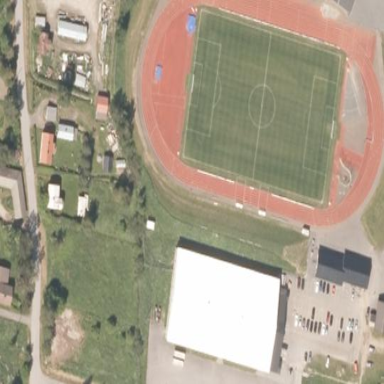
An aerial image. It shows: Sports center on leisure land.